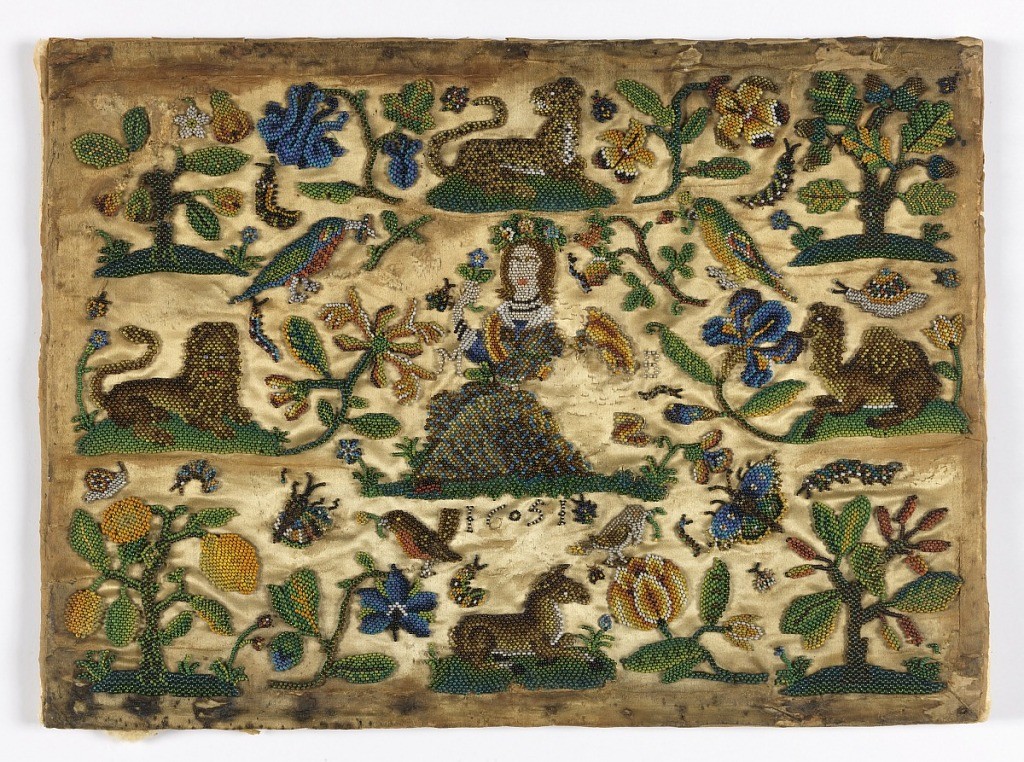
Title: Embroidered picture
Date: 1654
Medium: silk, glass beads, pearls Technique: beads sewn on individually and as applique of pre-made shapes, on 4/1 satin foundation
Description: Woman in center surrounded by scattered animals and plants, all in beadwork.